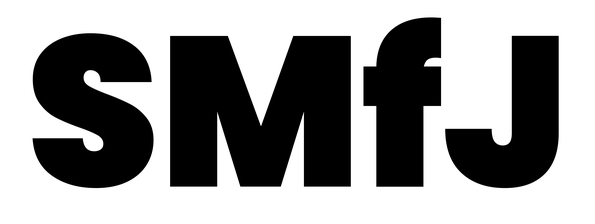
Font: Poppins-Black